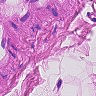
Metastatic tissue present: no